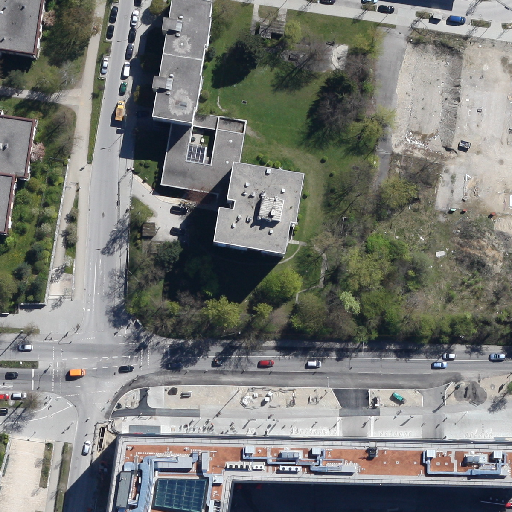
Referring expression: sidewalk